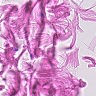
Metastatic tissue present: no